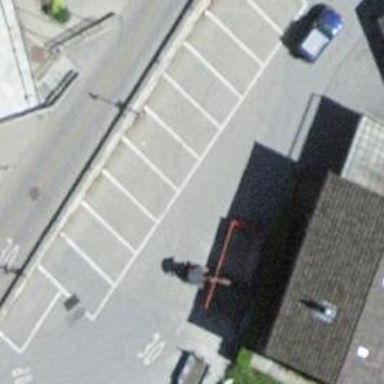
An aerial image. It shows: Parking area.